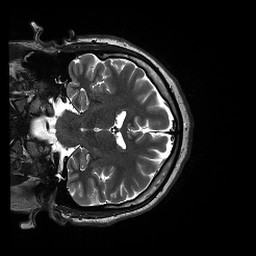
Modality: T2w
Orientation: coronal
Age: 20
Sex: male
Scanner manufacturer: siemens
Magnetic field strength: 3 T
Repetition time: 13.52 s
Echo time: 0.088 s